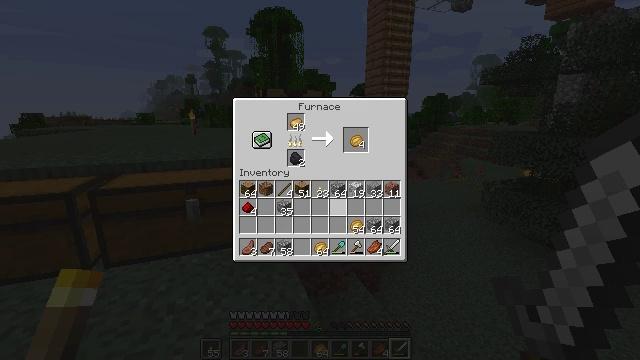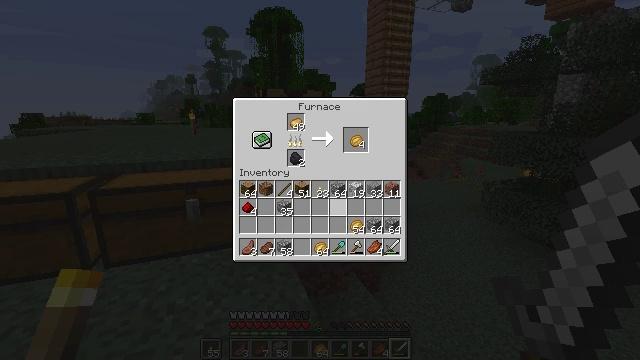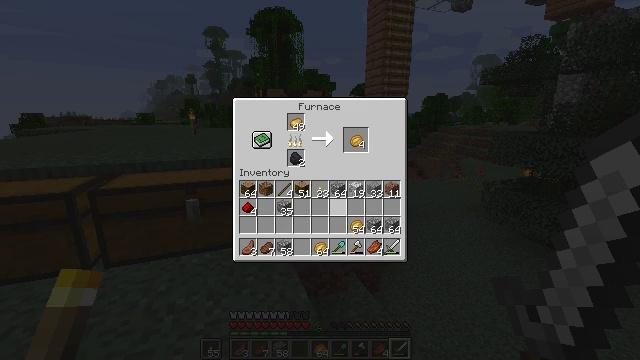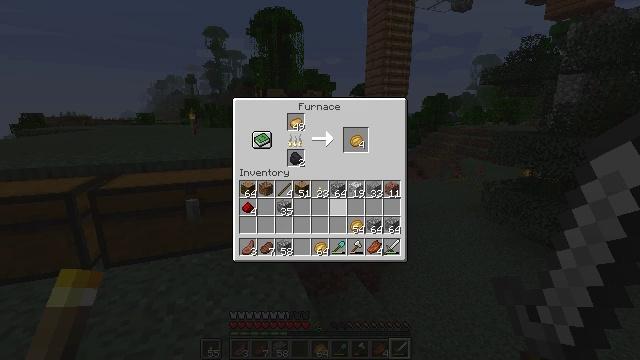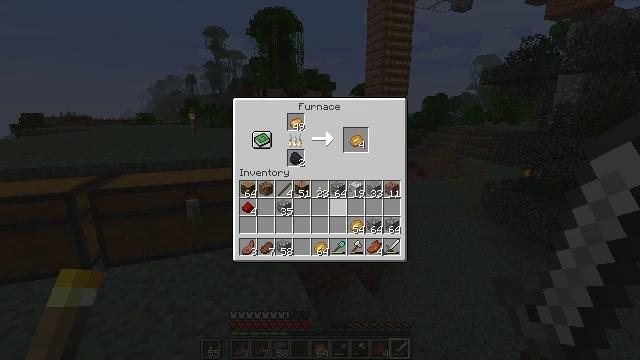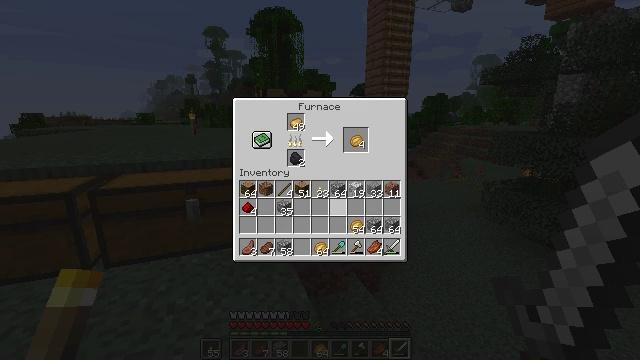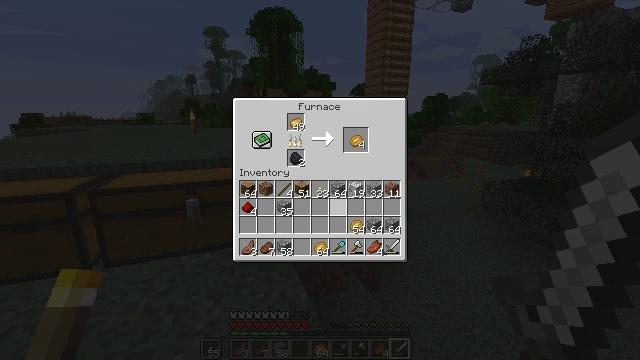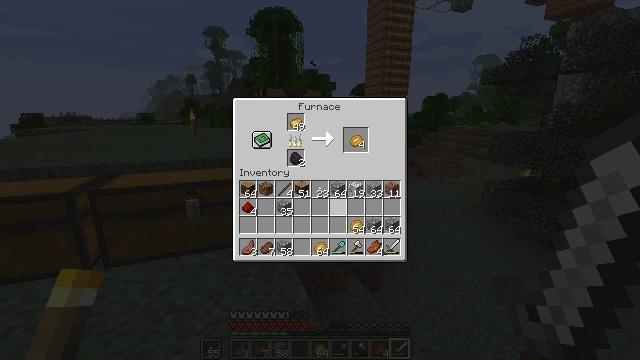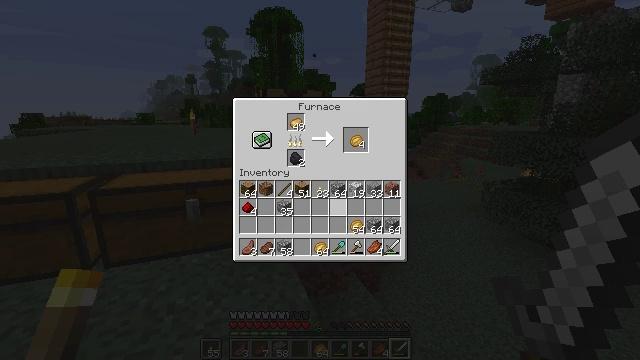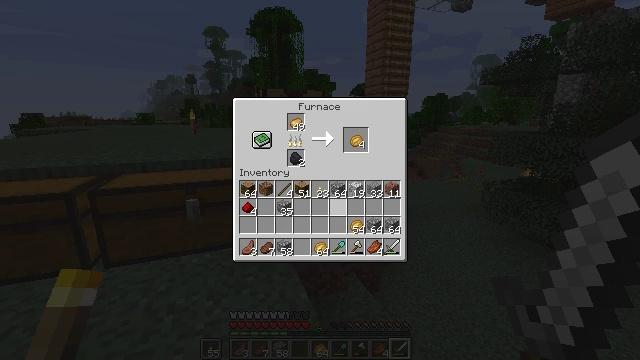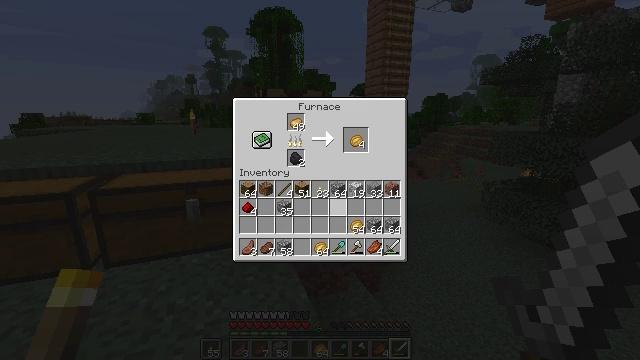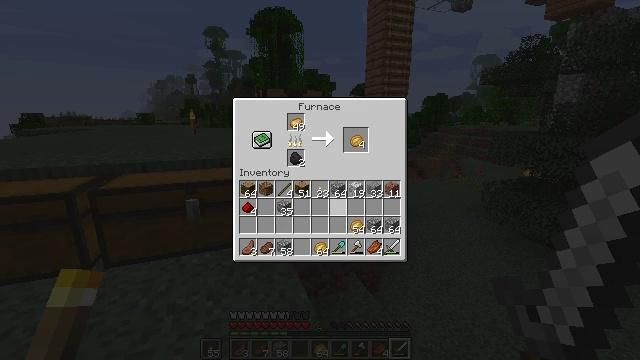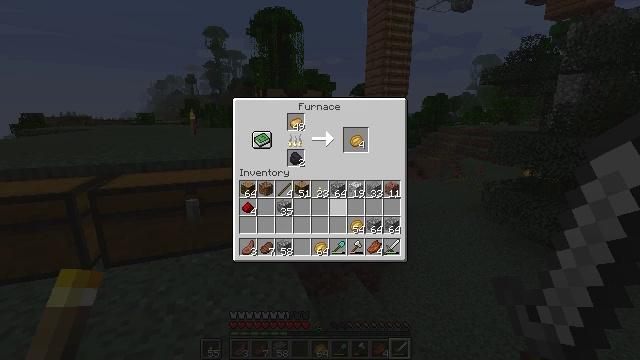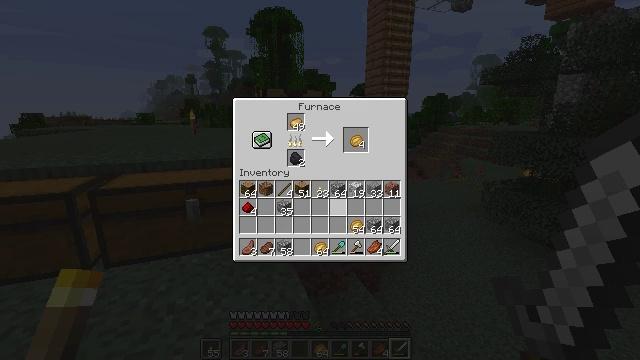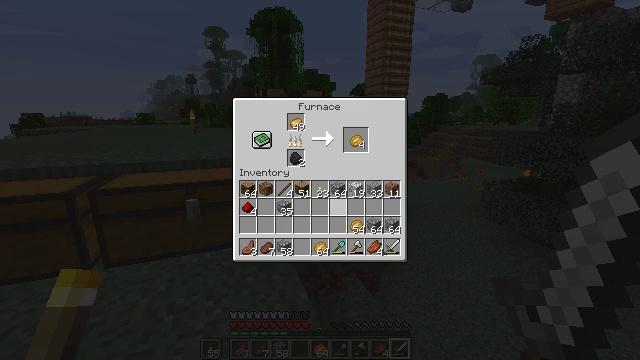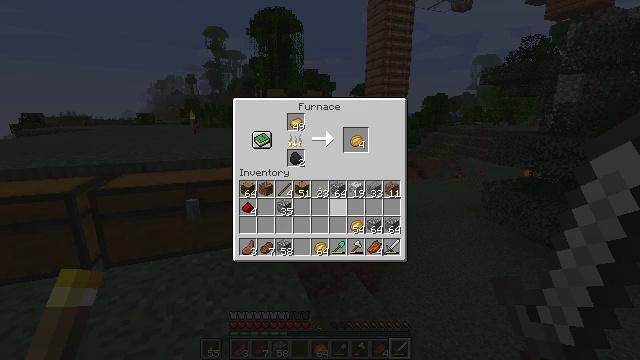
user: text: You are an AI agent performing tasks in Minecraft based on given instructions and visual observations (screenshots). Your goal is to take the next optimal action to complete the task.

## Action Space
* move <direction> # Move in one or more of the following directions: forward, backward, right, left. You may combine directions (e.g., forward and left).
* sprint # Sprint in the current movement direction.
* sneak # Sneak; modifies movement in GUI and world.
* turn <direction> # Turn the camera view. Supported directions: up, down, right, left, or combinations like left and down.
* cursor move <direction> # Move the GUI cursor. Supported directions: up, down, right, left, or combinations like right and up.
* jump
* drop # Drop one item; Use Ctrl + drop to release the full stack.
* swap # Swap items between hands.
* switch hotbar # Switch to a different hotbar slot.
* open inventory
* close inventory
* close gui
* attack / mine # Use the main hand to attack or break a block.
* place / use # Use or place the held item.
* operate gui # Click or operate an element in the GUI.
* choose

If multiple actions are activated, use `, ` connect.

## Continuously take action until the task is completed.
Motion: motion action
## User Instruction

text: Bake a potato to get a baked potato.
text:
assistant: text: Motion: no_op
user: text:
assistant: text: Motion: no_op
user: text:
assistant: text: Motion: no_op
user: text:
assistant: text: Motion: no_op
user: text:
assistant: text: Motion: no_op
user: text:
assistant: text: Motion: no_op
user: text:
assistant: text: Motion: no_op
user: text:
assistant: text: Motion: no_op
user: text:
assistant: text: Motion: no_op
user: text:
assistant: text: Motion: no_op
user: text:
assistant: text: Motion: no_op
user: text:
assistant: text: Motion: no_op
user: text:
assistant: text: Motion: no_op
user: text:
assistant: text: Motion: no_op
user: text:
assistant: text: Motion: no_op
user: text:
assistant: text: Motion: no_op
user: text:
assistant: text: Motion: no_op
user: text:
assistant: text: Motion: no_op
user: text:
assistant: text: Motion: no_op
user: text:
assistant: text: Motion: no_op
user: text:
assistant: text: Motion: no_op
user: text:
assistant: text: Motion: no_op
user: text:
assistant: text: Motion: no_op
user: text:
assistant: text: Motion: no_op
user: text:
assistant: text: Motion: no_op
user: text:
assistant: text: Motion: no_op
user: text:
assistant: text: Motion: no_op
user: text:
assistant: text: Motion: no_op
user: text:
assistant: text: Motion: no_op
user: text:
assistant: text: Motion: no_op